Aerial crown-view tile of a tropical tree (Barro Colorado Island, Panama), acquired 20240918:
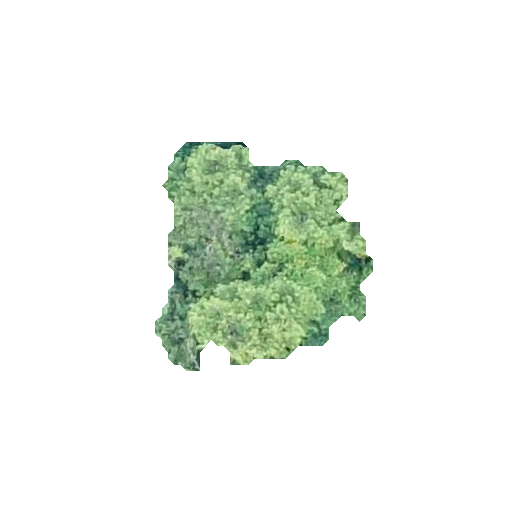
Species: Quararibea stenophylla
GBIF accepted scientific name: Quararibea stenophylla
Crown area: 56.486 m²